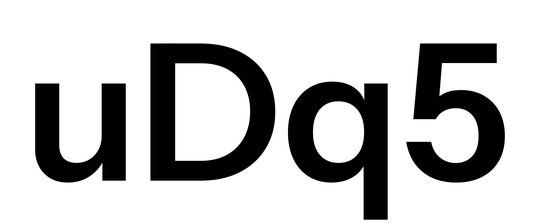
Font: InstrumentSans_SemiBold